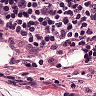
Metastatic tissue present: no